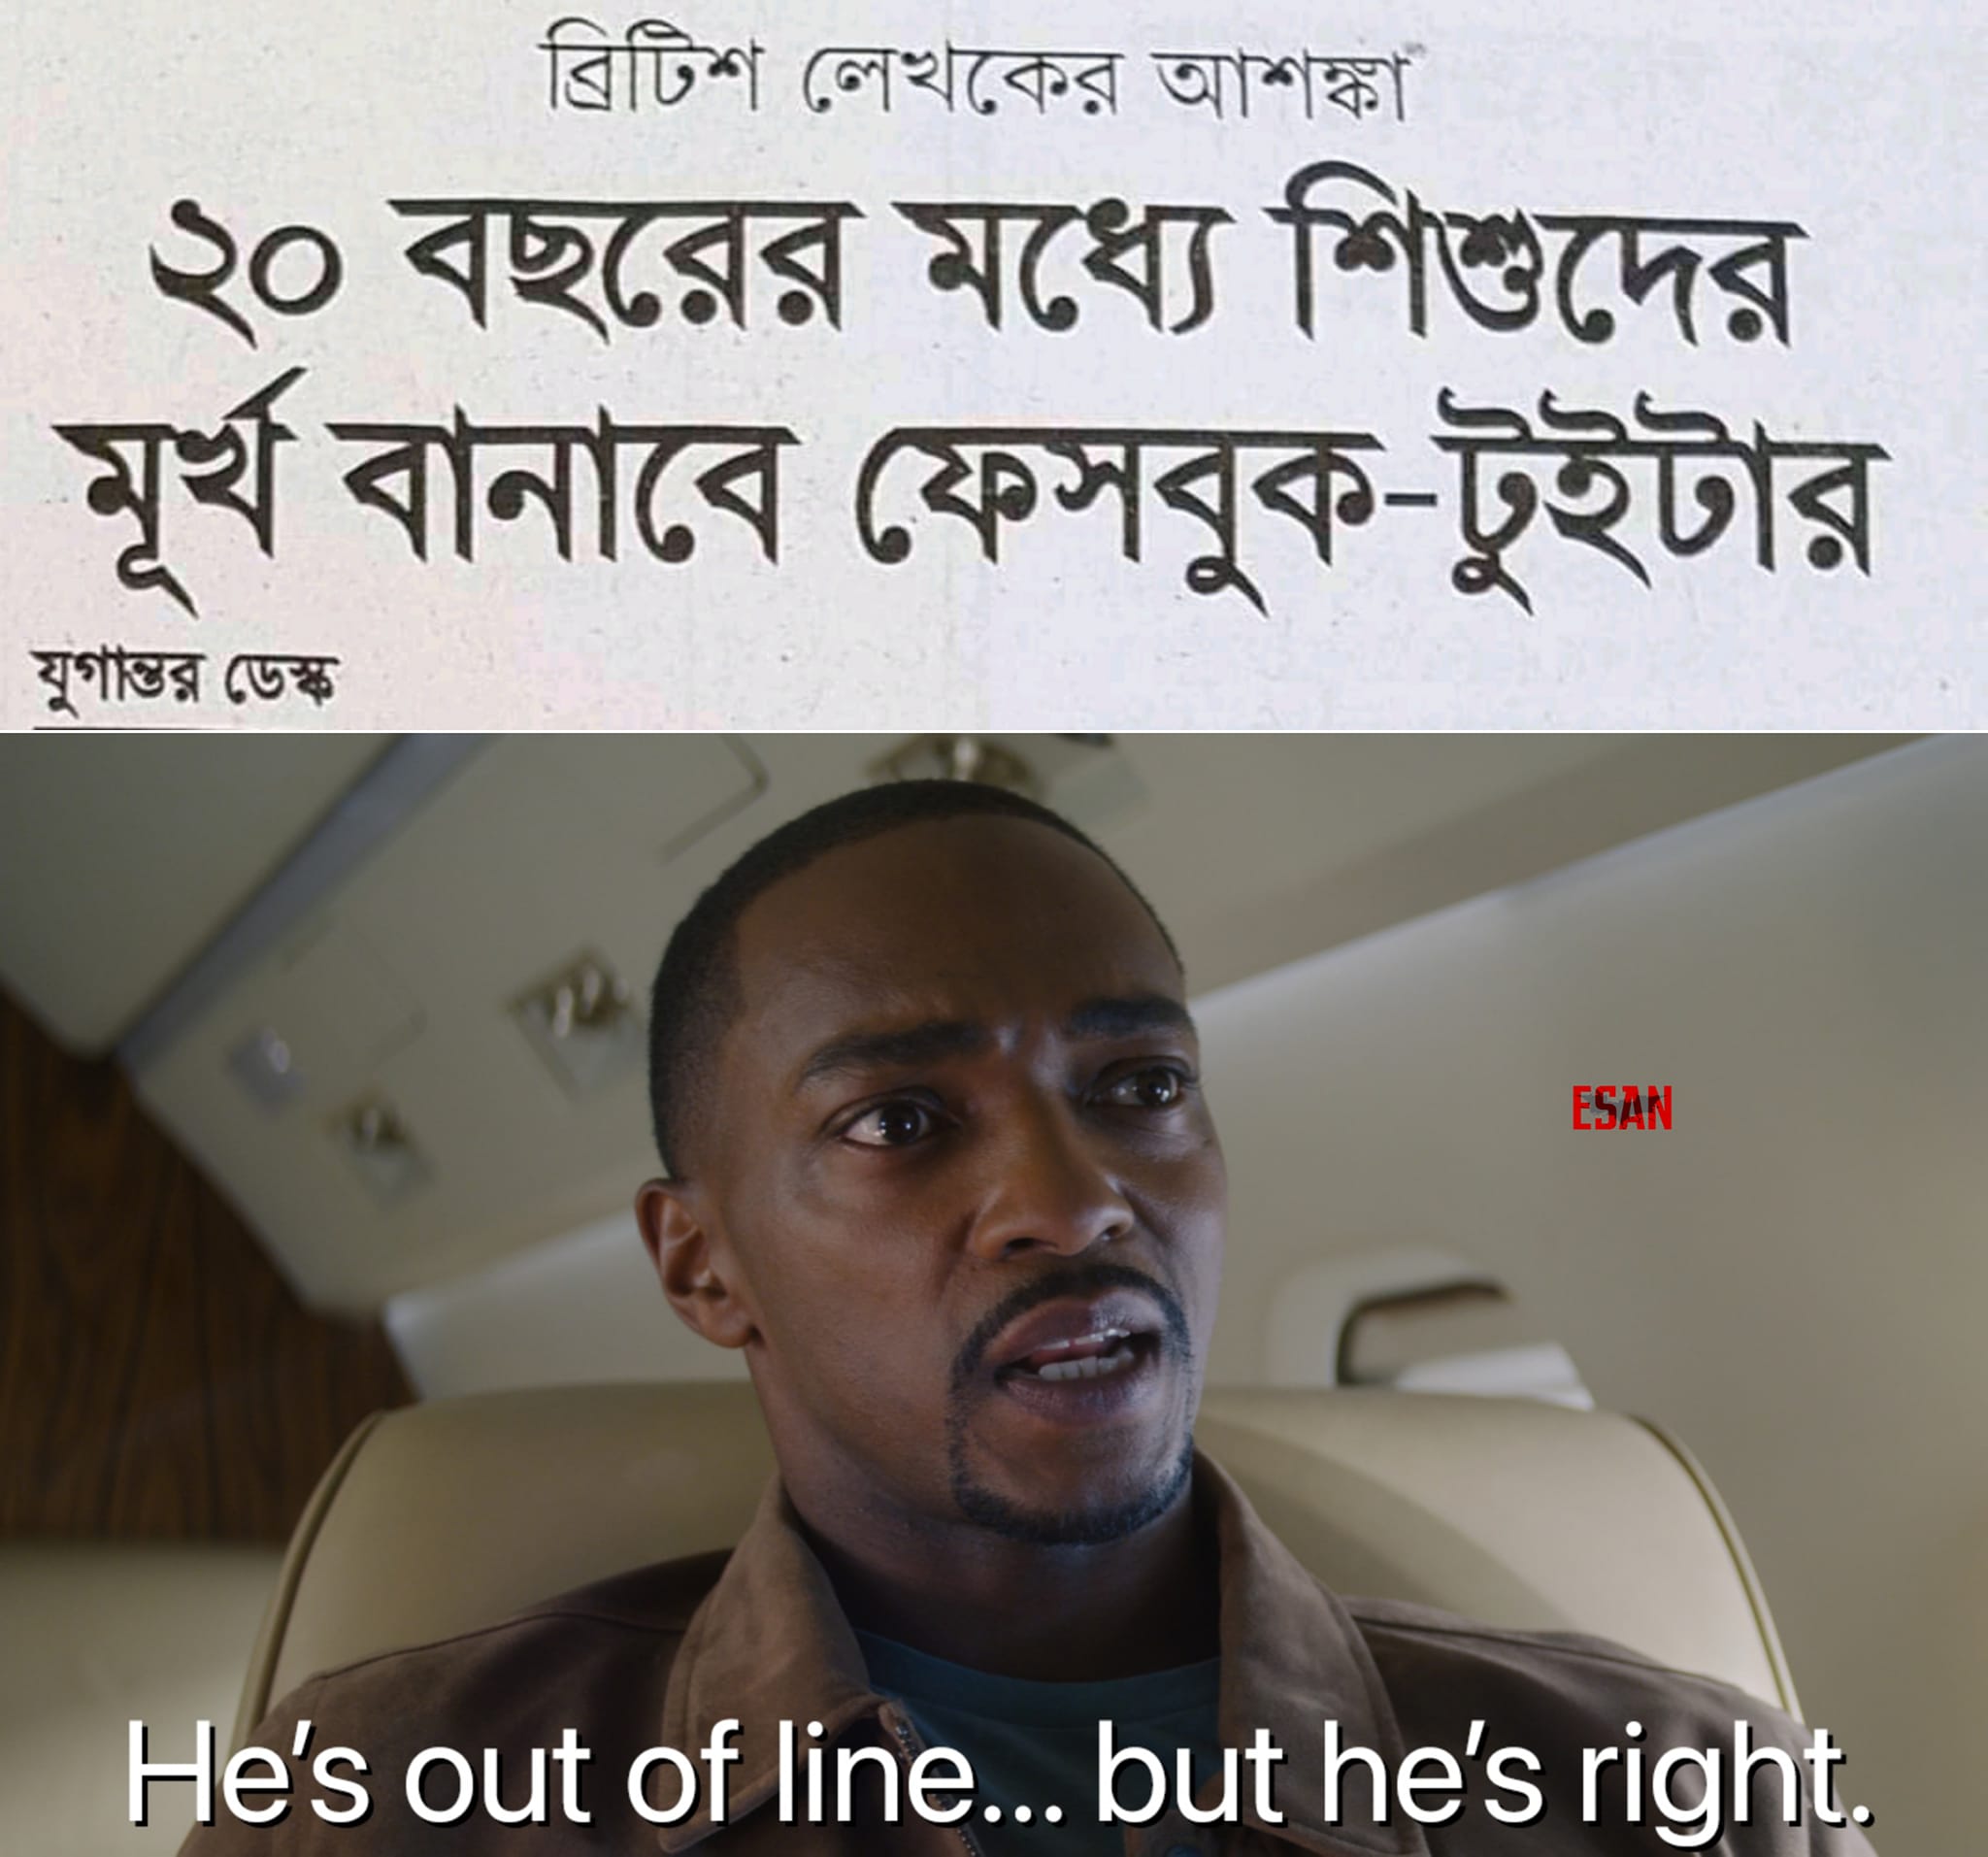
Caption: ব্রিটিশ লেখকের আশঙ্কা   ২০ বছরের মধ্যে শিশুদের মূর্খ বানাবে ফেসবুক-টুইটার  He's out of line... but he's right.
Label: hate